Aerial crown-view tile of a tropical tree (Barro Colorado Island, Panama), acquired 20250512:
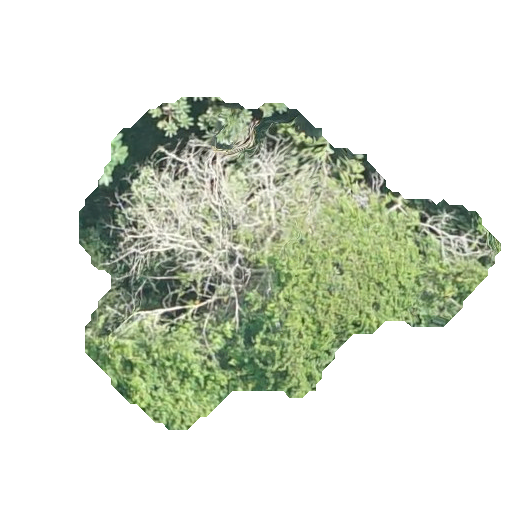
Species: Dipteryx oleifera
GBIF accepted scientific name: Dipteryx oleifera
Crown area: 129.263 m²